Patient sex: M
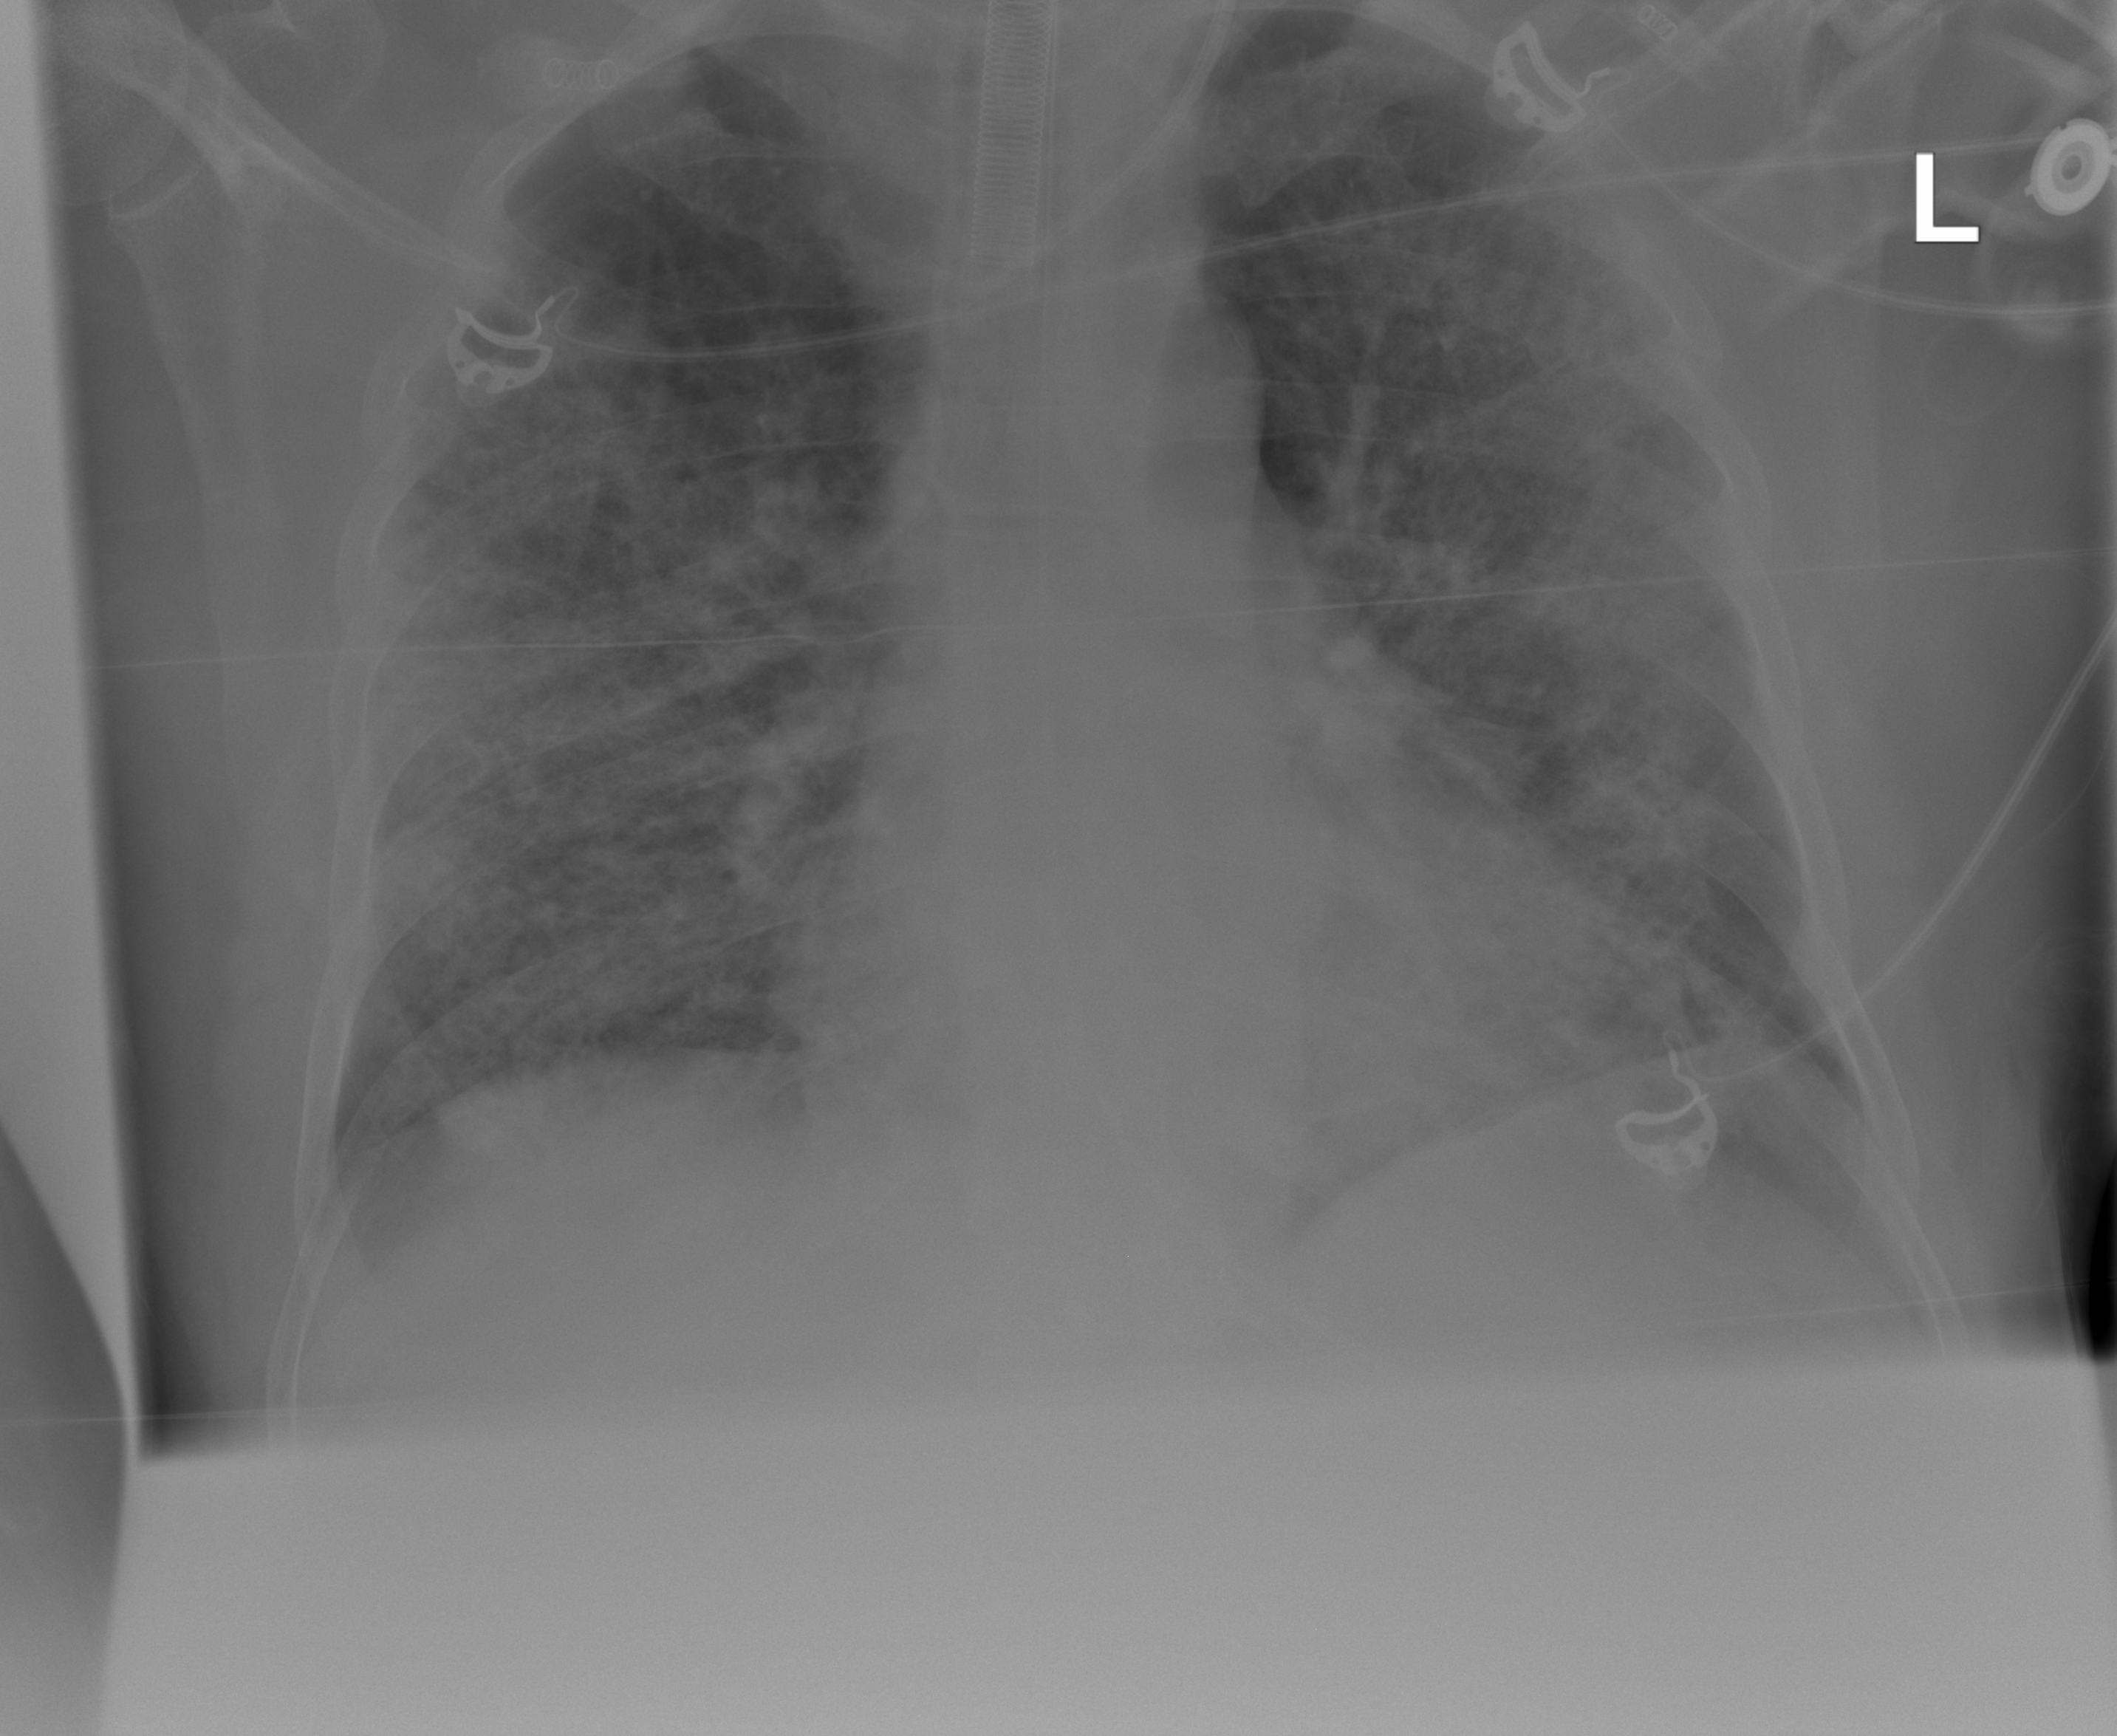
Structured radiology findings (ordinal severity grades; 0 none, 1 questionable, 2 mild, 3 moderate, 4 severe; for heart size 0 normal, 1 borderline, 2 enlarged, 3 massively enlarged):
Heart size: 0
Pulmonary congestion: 0
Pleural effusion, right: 0
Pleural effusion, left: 0
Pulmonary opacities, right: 3
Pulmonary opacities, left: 3
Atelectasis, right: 3
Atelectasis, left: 3